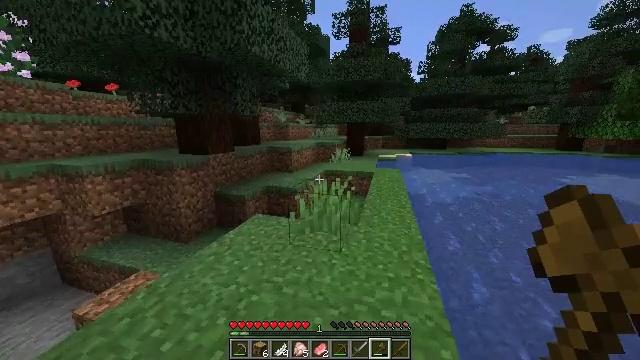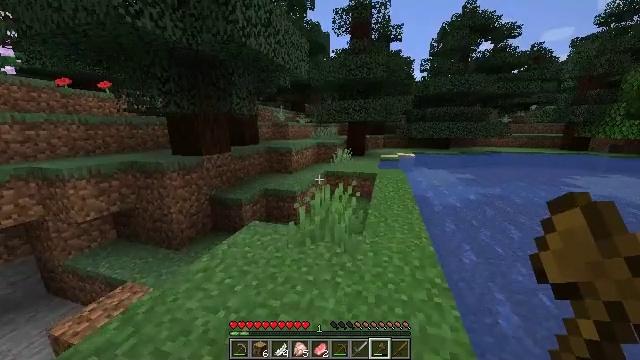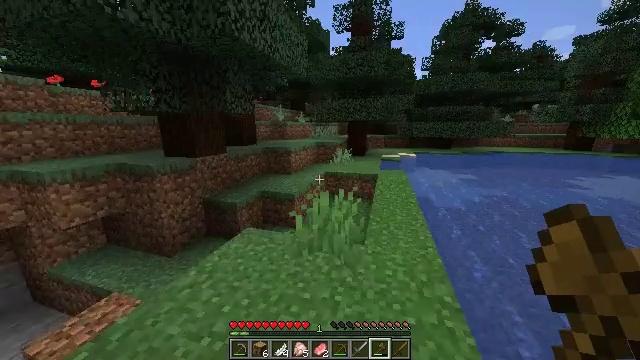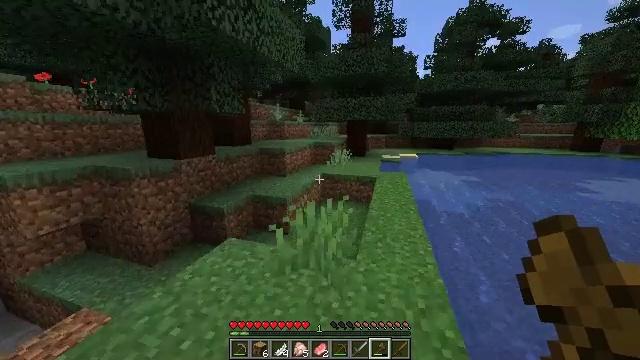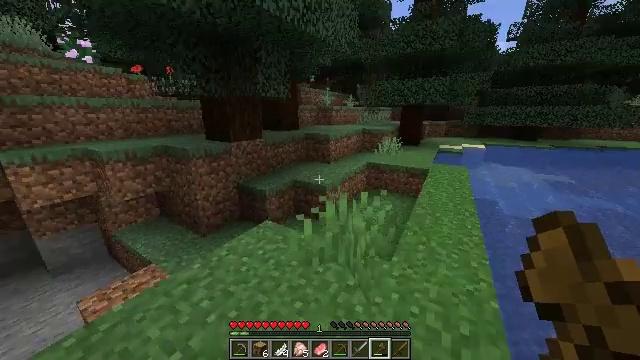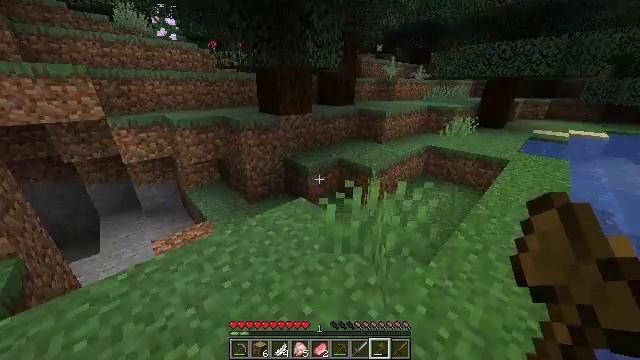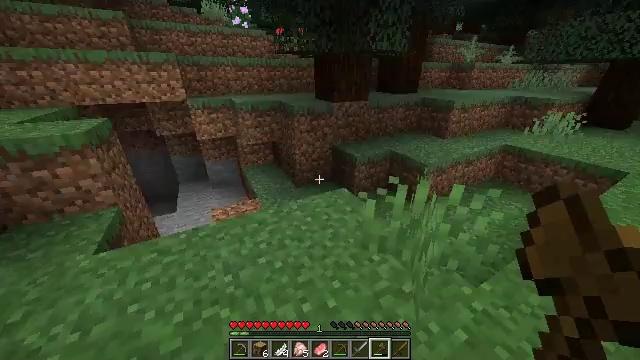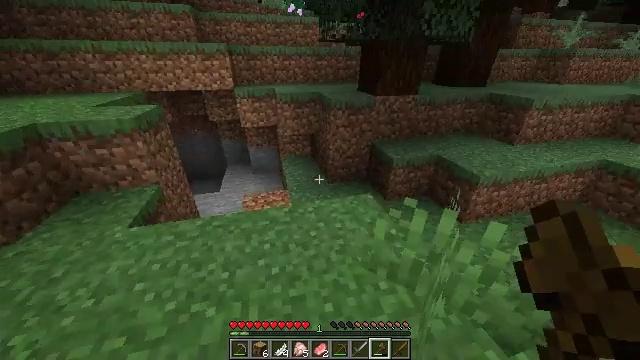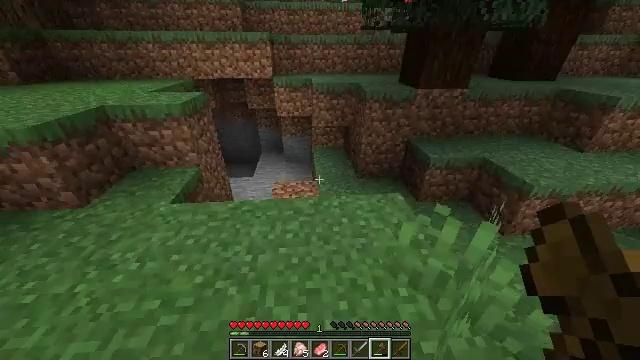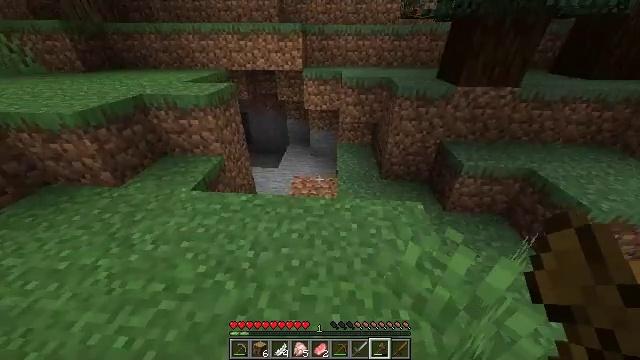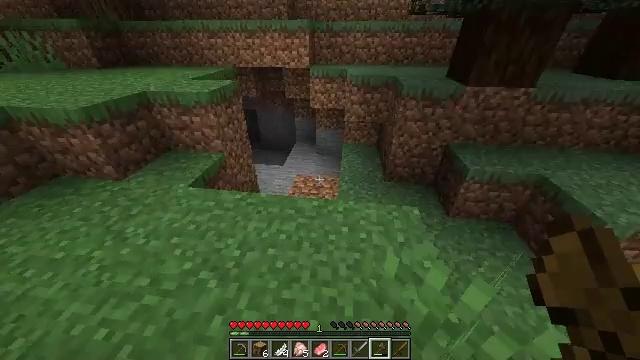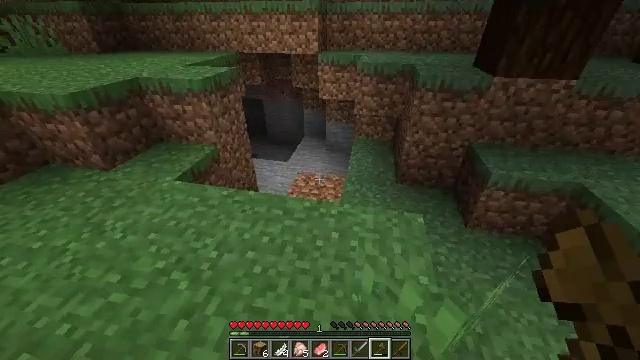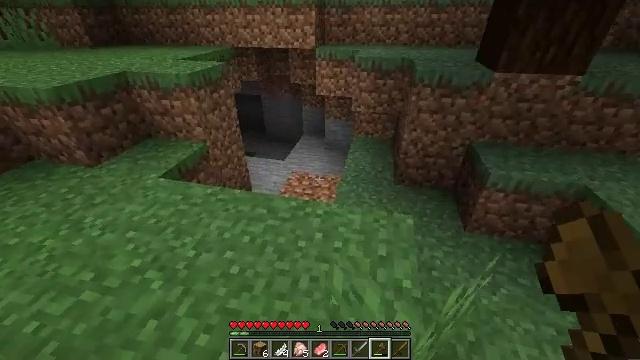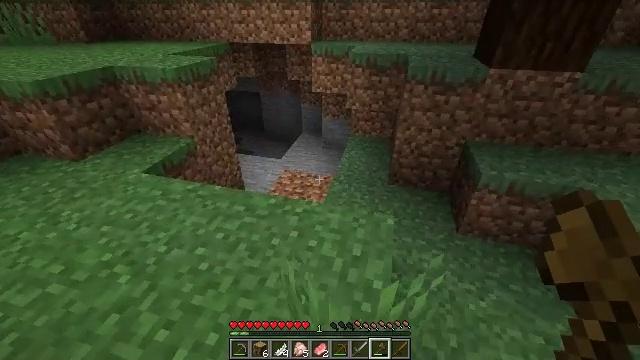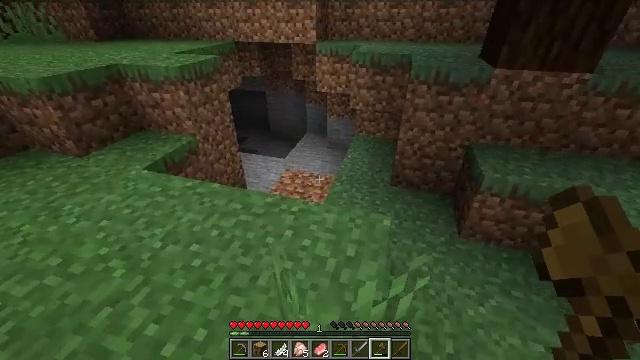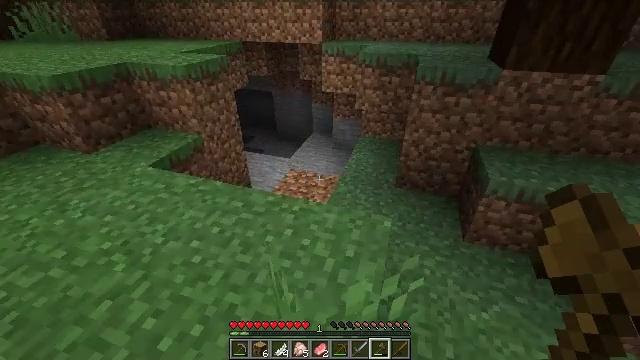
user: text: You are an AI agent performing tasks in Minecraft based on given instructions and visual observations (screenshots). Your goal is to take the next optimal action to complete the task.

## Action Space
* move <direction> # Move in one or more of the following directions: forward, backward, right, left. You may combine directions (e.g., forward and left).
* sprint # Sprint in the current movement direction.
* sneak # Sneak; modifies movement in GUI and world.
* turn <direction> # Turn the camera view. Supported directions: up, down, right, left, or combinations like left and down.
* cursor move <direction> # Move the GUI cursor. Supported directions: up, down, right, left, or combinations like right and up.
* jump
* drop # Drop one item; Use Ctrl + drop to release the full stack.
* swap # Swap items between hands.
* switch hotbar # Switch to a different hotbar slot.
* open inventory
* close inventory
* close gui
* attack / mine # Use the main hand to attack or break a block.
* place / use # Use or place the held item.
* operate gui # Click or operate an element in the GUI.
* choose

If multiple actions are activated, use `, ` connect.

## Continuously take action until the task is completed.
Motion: motion action
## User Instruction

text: Pick the peony from the grass.
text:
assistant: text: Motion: move forward, sprint
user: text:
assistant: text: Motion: move forward and move right, sprint
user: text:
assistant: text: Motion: move forward and move right, sprint
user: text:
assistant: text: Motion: move forward and move right, sprint, turn left and down
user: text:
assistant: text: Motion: move forward and move right, turn left and down
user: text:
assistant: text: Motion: move forward and move right, turn left and down
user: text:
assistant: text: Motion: move forward and move right, turn left and down
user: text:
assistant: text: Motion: move forward and move right, turn left and down
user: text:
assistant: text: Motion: move right, turn left and down
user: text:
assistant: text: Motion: move right, turn left
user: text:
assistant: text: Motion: move right, turn left
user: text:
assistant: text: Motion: move right, turn left
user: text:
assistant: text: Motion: turn left
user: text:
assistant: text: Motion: turn left
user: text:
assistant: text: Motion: turn left
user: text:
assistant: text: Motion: no_op
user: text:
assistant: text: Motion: move right
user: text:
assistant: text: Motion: move right, turn left
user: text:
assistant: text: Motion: move right, turn left
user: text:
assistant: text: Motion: move right, turn left
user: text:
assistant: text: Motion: move right, turn left
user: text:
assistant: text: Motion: move forward and move right, turn left
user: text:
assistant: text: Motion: move forward and move right, turn left
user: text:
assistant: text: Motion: move forward and move right
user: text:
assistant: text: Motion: move forward and move right
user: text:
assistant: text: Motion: move forward and move right, turn left
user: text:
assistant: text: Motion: move forward and move right, turn left
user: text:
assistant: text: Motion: move forward, turn left
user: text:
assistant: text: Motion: move forward, turn left
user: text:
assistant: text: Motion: move forward